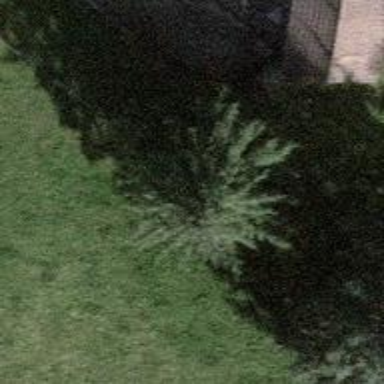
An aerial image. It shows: Evergreen tree with needle-leaved leaves.